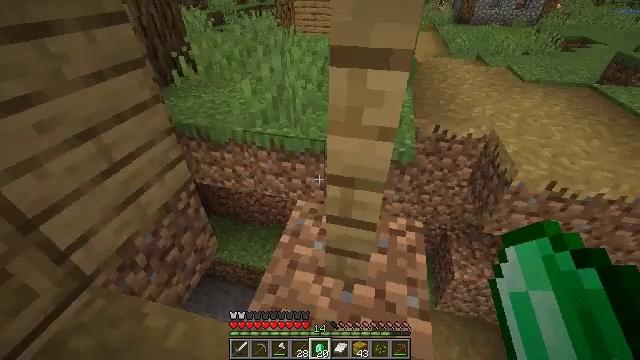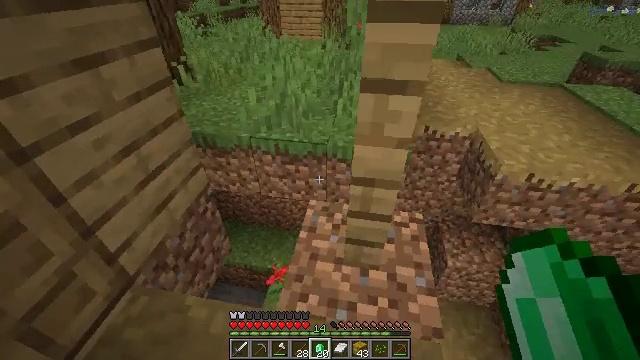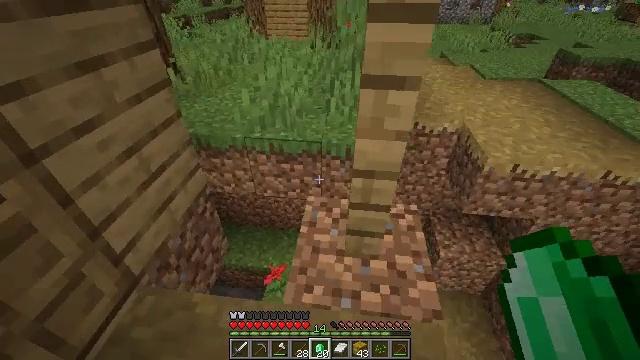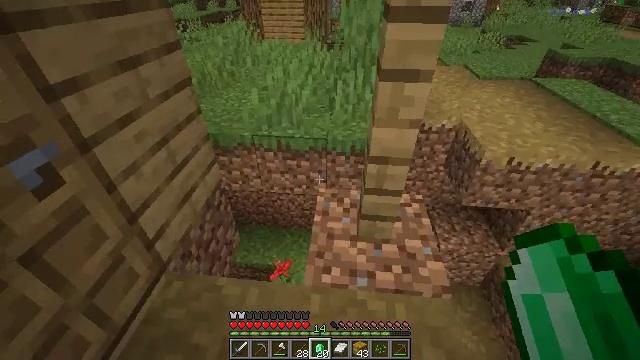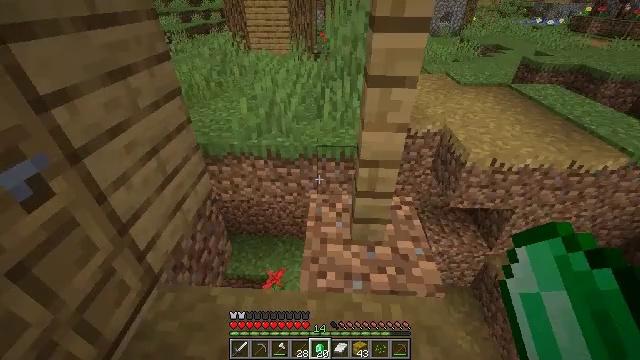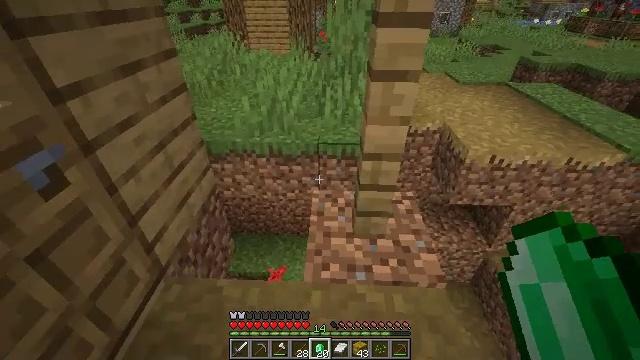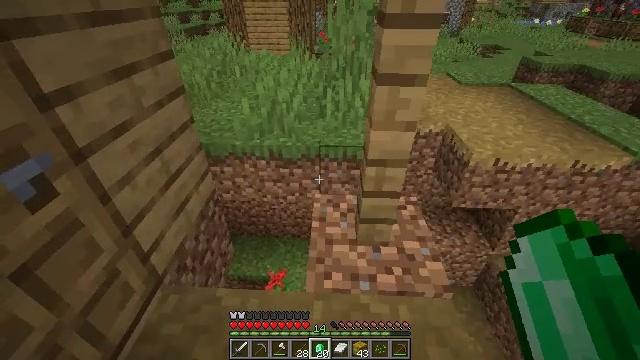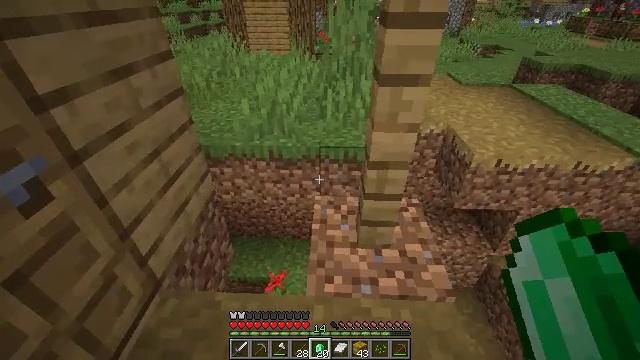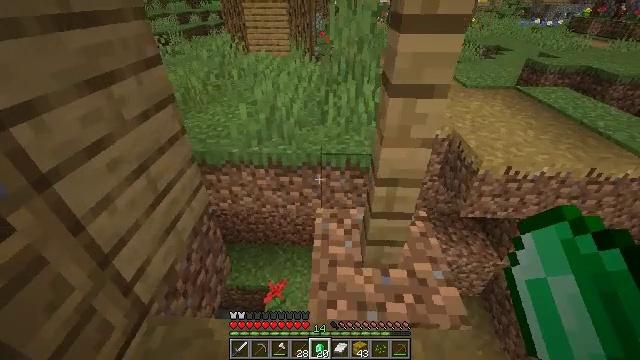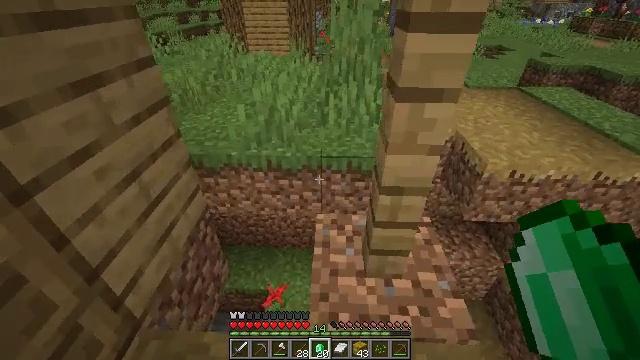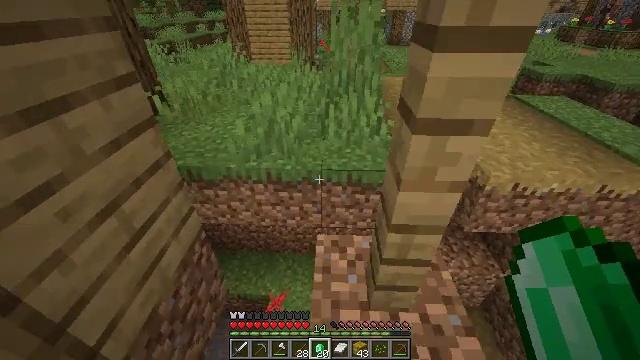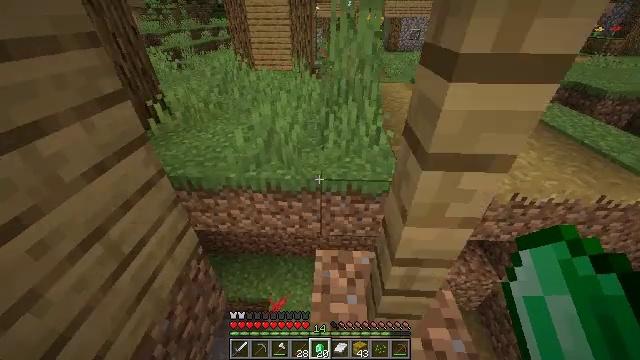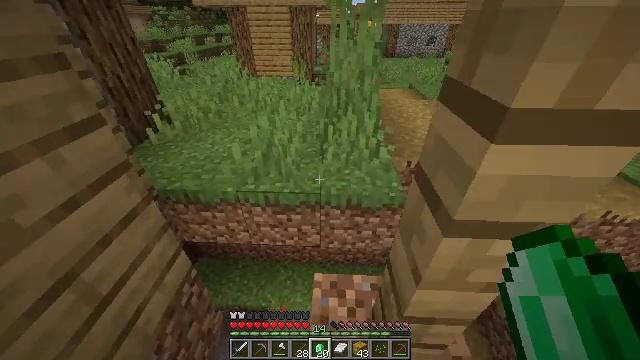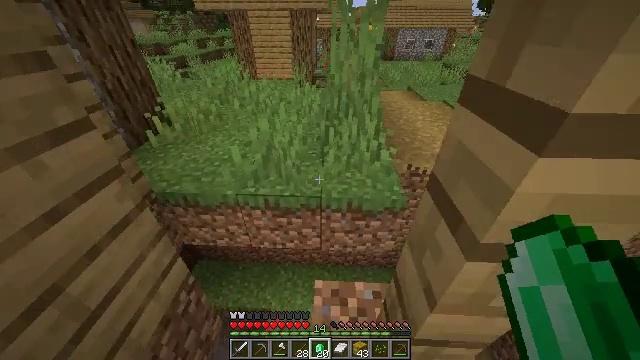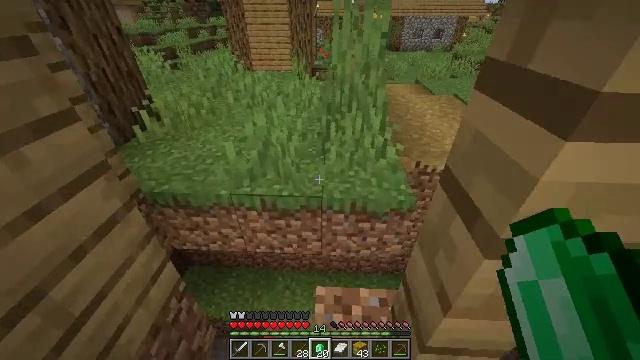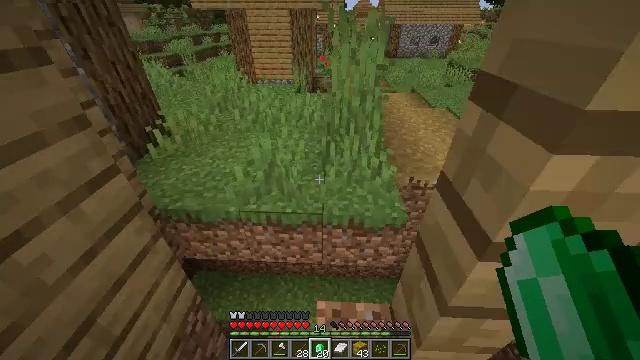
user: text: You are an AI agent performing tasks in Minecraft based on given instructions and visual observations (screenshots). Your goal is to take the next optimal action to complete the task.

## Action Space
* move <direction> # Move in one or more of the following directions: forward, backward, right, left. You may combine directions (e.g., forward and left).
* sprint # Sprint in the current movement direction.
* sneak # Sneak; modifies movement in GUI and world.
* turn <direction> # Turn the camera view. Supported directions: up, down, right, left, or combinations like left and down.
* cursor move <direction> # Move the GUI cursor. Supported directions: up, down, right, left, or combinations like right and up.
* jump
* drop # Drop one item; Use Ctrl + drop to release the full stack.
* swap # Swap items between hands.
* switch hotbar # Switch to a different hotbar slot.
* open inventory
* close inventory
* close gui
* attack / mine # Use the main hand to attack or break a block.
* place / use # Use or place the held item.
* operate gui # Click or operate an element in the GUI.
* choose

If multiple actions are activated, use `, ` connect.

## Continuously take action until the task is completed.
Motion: motion action
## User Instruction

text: Craft a crossbow.
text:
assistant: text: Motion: move back and move left, turn right
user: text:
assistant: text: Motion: move back and move left, turn right
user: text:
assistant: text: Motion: turn right
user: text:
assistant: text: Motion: turn right and up
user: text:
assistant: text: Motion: no_op
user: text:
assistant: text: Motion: move forward
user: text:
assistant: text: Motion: move forward
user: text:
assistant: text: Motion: no_op
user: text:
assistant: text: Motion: move forward
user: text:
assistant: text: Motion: move forward
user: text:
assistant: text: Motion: move forward
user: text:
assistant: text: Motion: move forward
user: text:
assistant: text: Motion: move forward
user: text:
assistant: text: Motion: move forward
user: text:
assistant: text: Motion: move forward, jump
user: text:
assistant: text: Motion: move forward, jump
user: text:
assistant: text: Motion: move forward, turn right, jump
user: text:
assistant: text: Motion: move forward, turn right, jump
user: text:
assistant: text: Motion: move forward, jump
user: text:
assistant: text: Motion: move forward, jump
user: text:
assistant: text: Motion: move forward
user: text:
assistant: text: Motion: move forward
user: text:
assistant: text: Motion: move forward
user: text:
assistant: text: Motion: move forward, jump
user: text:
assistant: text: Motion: move forward, jump
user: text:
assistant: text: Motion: move forward
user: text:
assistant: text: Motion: move forward, jump
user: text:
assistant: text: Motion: move forward, jump
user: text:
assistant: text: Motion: move forward, jump
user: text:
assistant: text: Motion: move forward, jump